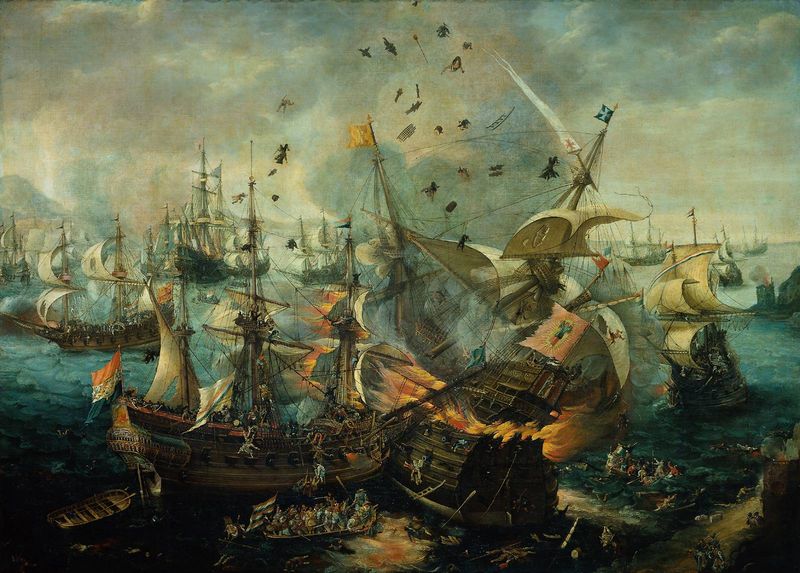
Titel: Die Explosion des spanischen Flagschiffes während der Schlacht von Gibraltar am 25. April 1607
Künstler: Cornelis Claesz. van Wieringen
Standort: Amsterdam
Institution: Rijksmuseum
Schlagwörter: blau, dunkel, feuer, gemälde, himmel, kampf, meer, schatten, wasser, weiß, wolken, gelb, grün, menschen, ocker, see, ufer, braun, grau, hell, holz, licht, orange, schwarz, türkis, wolke, leute, barock, tod, tot, holland, horizont, vögel, wind, gewässer, rauch, stoff, renaissance, rosa, boot, boote, kahn, ruder, bewölkt, spanien, schiff, schiffe, segel, segelschiffe, strand, wellen, fahnen, fahne, flagge, mast, segelschiff, berge, hafen, masten, brand, krieg, leiter, querformat, schiffbruch, schlacht, seenot, seestück, sturm, trümmer, turner, unglück, untergang, wogen, zerstörung, ruderboot, rudern, flucht, kanone, fetzen, bomben, explosion, stücke, wolkig, gefahr, kanonen, flaggen, matrosen, flotte, wien, kreig, marine, tagelage, asche, rettung, nation, kapern, gefecht, gegenstände, teile, seeschlacht, master, wassser, seeleute, bruch, neuzeit, dreimaster, rettungsboot, armada, marinemalerei, rettungsboote, blähen, mastbruch, entern, ertrinkende, zusammenstoß, wuff, zusammensttoß, nschen, d, explosiion, lepanto, fote, takel, rammen, mes, unwettet